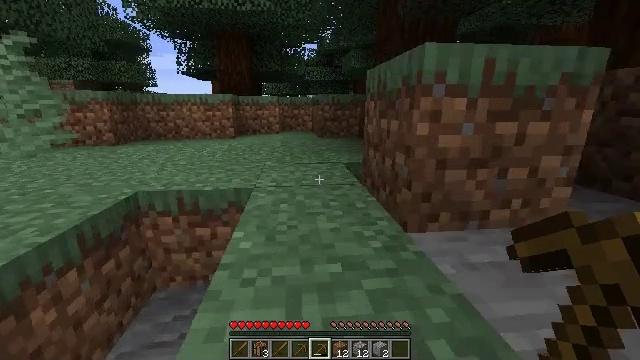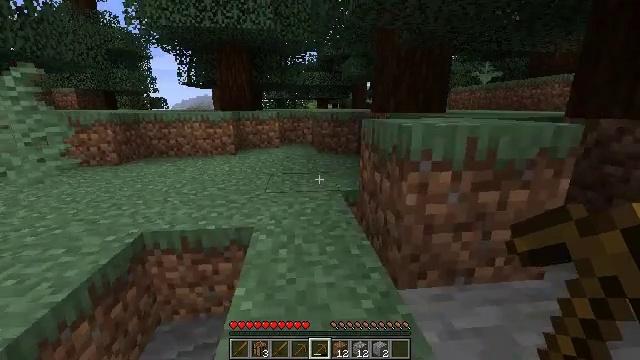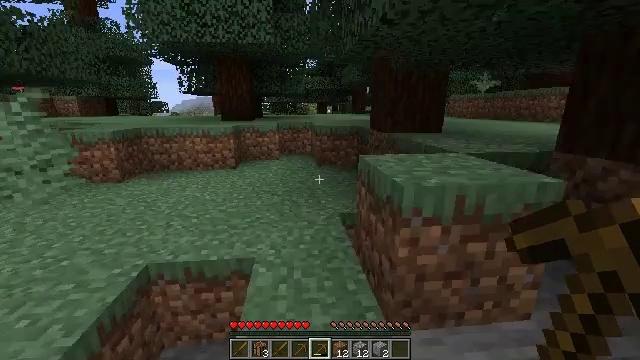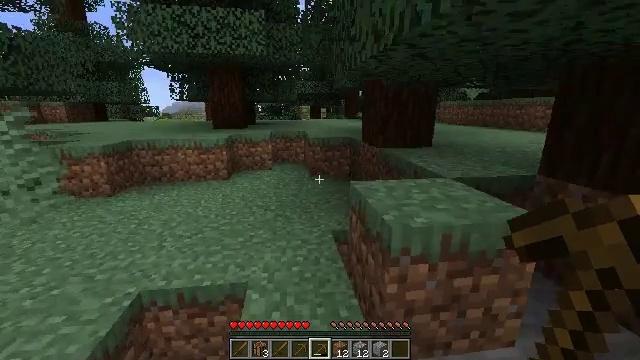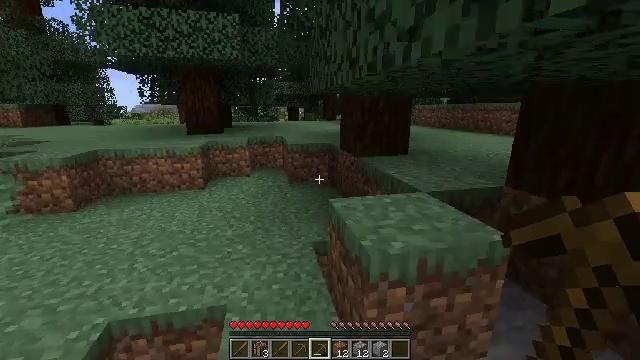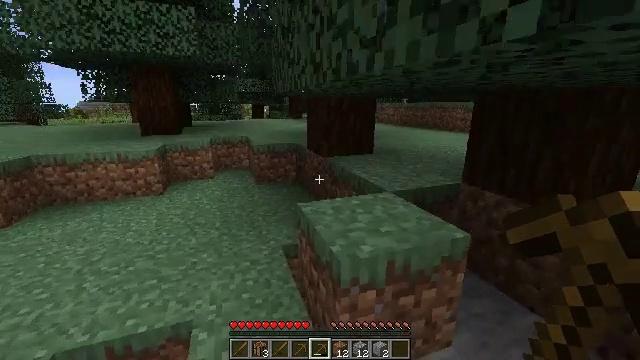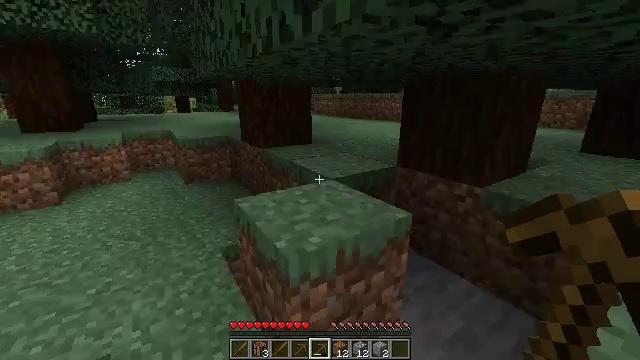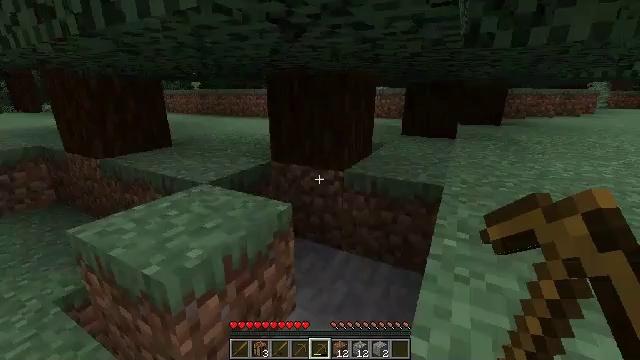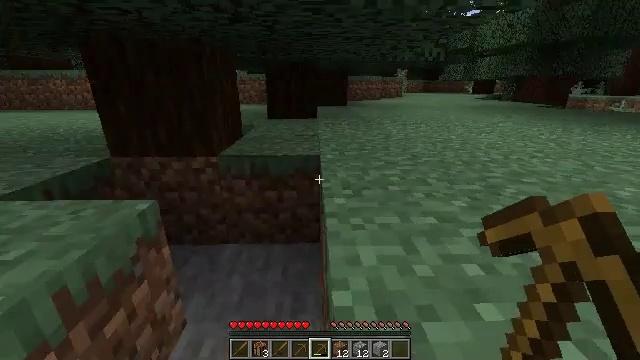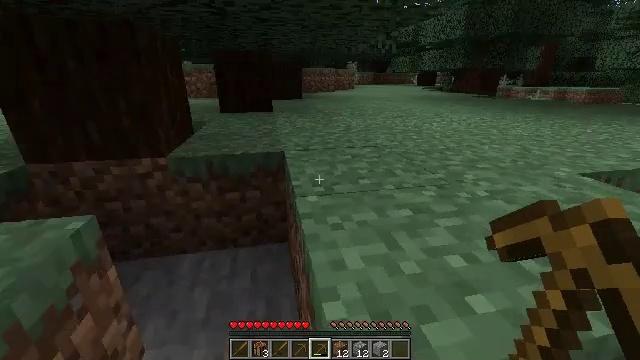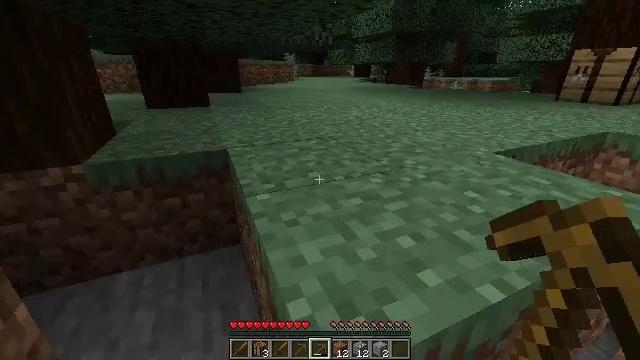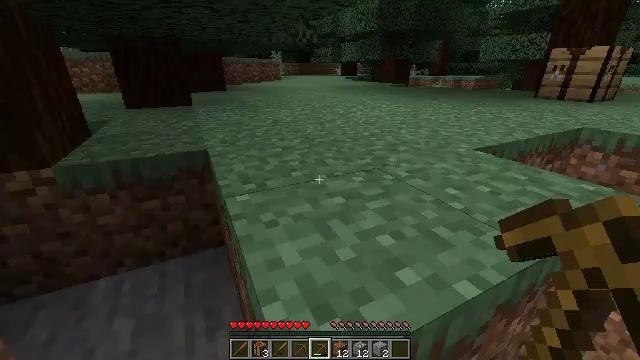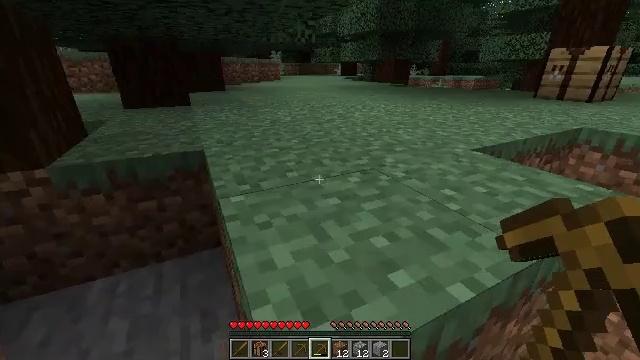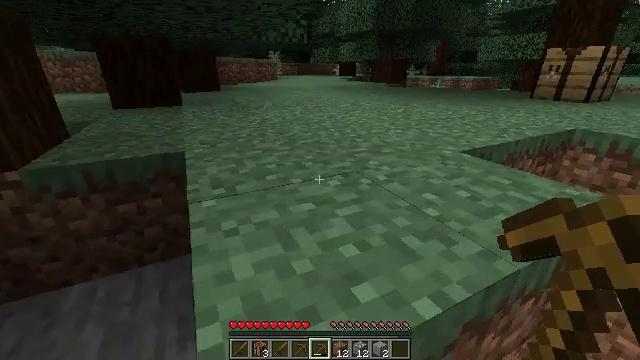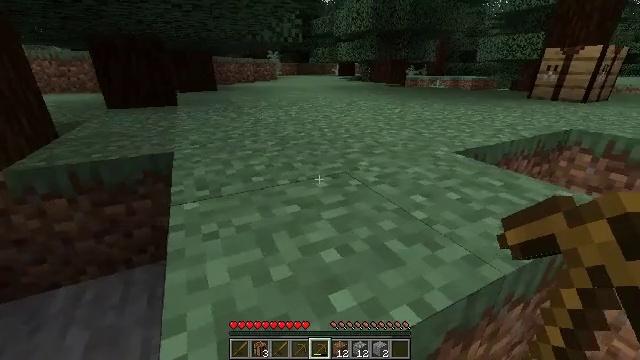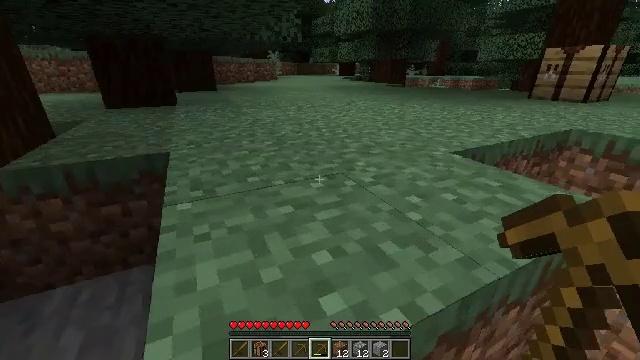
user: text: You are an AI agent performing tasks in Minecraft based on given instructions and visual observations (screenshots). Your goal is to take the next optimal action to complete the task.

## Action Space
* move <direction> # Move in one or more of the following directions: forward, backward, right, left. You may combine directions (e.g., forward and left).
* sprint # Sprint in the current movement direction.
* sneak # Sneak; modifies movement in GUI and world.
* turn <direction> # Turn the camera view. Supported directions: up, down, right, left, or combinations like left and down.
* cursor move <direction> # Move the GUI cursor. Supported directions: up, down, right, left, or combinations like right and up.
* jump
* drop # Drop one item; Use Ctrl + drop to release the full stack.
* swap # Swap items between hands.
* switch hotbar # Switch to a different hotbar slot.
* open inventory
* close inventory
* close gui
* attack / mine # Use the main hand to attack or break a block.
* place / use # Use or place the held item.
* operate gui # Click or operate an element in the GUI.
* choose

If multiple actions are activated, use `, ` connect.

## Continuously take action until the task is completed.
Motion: motion action
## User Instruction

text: Break the spruce leaves to clear the area.
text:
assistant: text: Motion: move forward, jump
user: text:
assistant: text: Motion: move forward, jump
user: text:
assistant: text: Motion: move forward, turn right, jump
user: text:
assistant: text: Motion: move forward, turn right, jump
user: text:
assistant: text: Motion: move forward, turn right, jump
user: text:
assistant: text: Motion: move forward, turn right and down
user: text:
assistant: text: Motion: move forward, turn right
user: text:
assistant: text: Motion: move forward, turn right and down
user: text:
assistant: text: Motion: move forward, turn right and down
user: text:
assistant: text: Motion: move forward, turn right and down
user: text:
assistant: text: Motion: move forward, turn right
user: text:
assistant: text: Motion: move forward
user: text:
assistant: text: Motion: move forward
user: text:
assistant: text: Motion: move forward
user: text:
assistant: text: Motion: move forward
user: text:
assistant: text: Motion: move forward, turn left
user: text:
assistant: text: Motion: move forward, turn left and up
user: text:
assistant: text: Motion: move forward, turn left
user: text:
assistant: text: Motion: move forward, turn left and up
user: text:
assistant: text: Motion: move forward, turn left and up
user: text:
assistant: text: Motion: move forward, turn left and up
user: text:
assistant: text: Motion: move forward, turn left
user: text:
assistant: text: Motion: move forward
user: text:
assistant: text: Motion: move forward
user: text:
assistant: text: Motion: move forward, jump
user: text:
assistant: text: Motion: move forward, jump
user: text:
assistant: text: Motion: move forward, jump
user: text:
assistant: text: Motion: move forward, jump
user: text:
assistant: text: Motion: move forward, jump
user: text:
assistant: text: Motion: move forward, turn right, jump